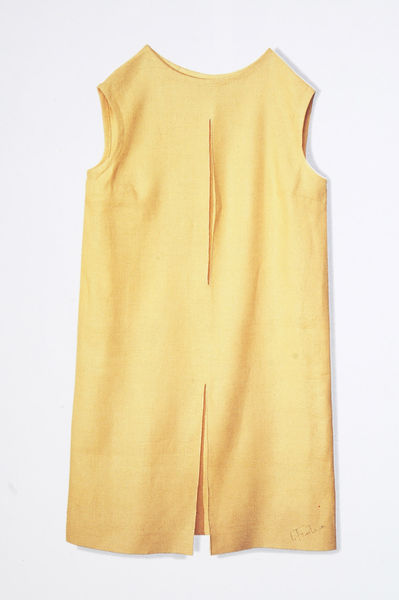
Titel: Abito da Donna (Kleid)
Künstler: Lucio Fontana
Institution: unbekannt
Schlagwörter: weiß, gelb, ausschnitt, kleid, orange, beige, mode, rock, falten, kostüm, stoff, liegen, falte, gerade, foto, fotografie, schnitt, kittel, photo, gewebe, schlitz, ärmellos, geschlitzt, dottergelb, gehschlitz, gelborange, pop, rundhals